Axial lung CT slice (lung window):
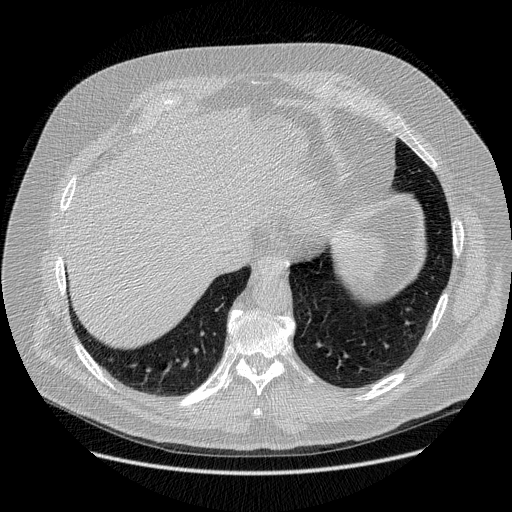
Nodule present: no